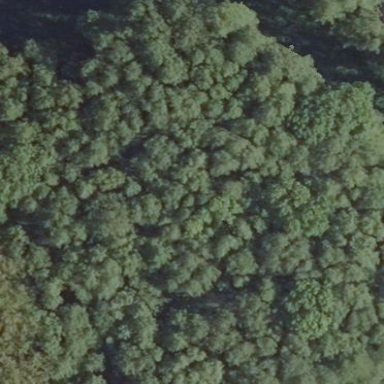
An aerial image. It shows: Beautiful woodland area.